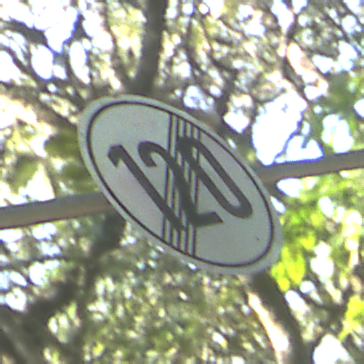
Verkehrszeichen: EndeGeschwindigkeit120
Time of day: Midday
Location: Outdoor (Nature)
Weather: Clear
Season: NotSpecified
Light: Natural